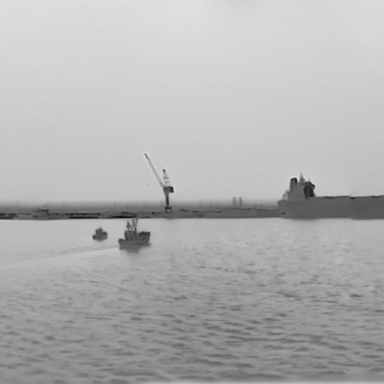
There are three objects shown in the infrared image, including a fishing_boat, and two bulk_carriers.